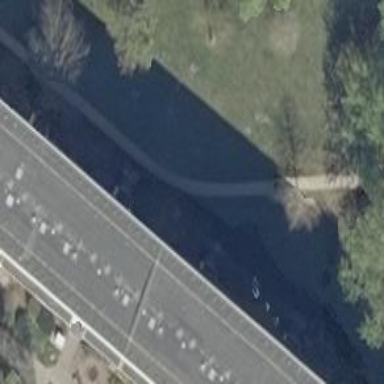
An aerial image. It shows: Compacted footway.